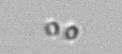
Label: Chaetoceros